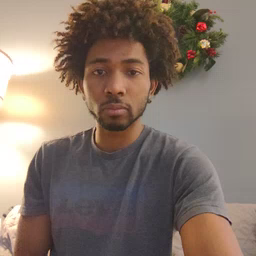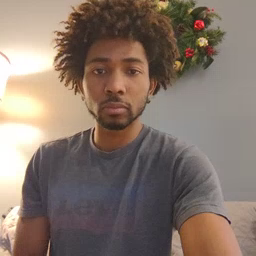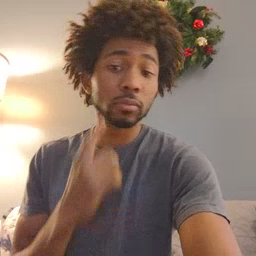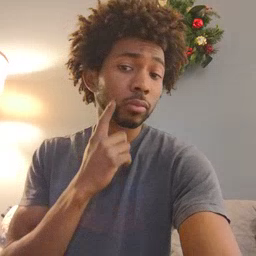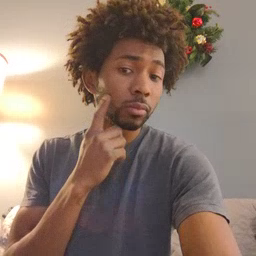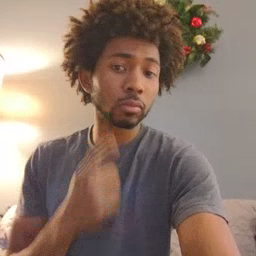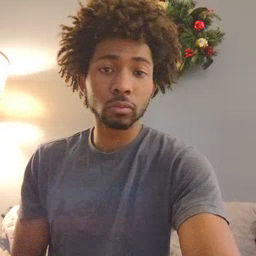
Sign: cheek